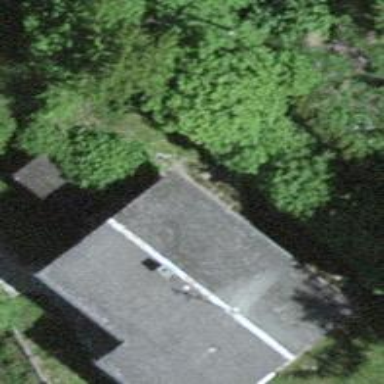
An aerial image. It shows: Simple house.